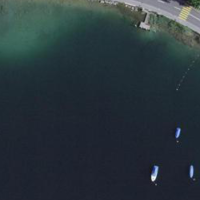
EUNIS habitat code: 14
Species observed at this site:
Fulica atra
Podiceps cristatus